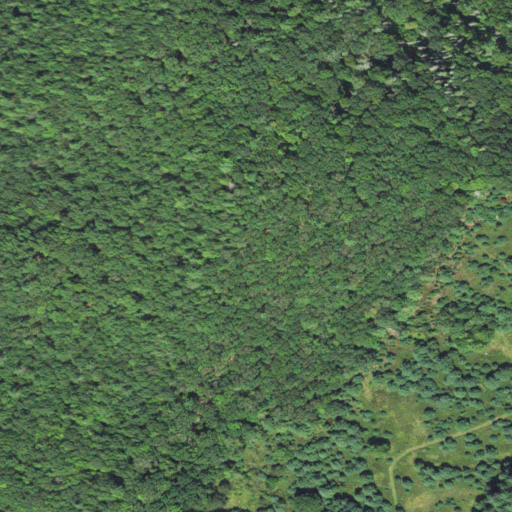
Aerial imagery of mountain in West Virginia named Lower Mountain containing mixed forest and deciduous forest